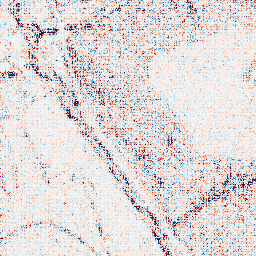
Category: wavelet
Decomposition family: wavelet_biorthogonal
Decomposition parameters: wavelet: bior5.5
level: 1
Upsampling method: nearest
Upsampling parameters: scale: 2
Upsampling scale: 2